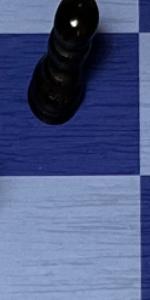
Label: Empty